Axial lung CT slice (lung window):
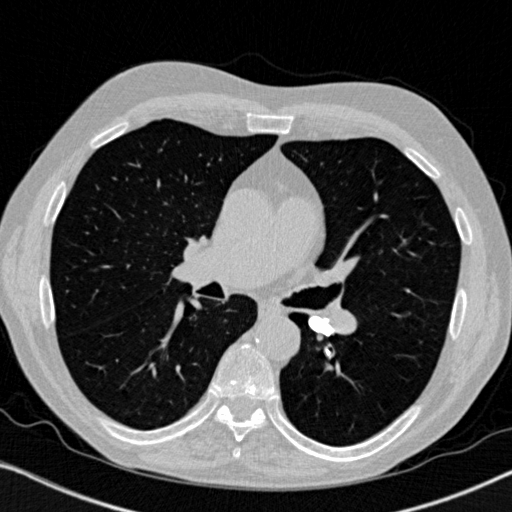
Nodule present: no